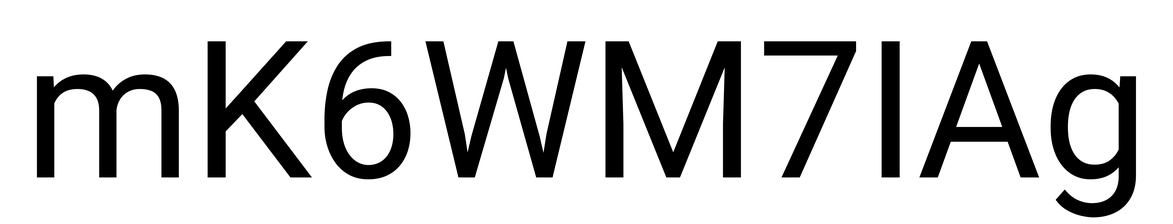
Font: Roboto_Regular